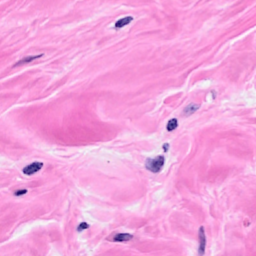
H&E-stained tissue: Breast